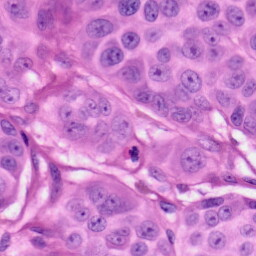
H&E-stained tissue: Skin